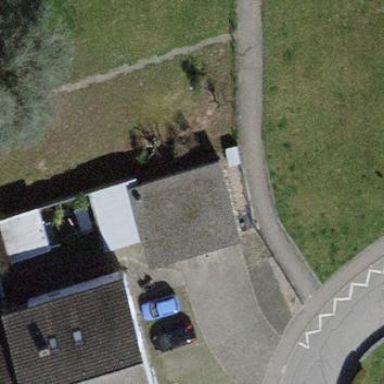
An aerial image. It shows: Garage building.